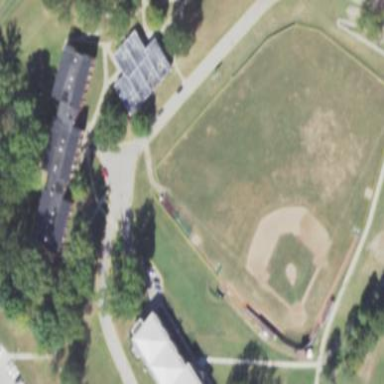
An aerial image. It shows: Grass pitch designated for baseball.